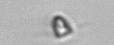
Label: Pyramimonas